Chest X-ray:
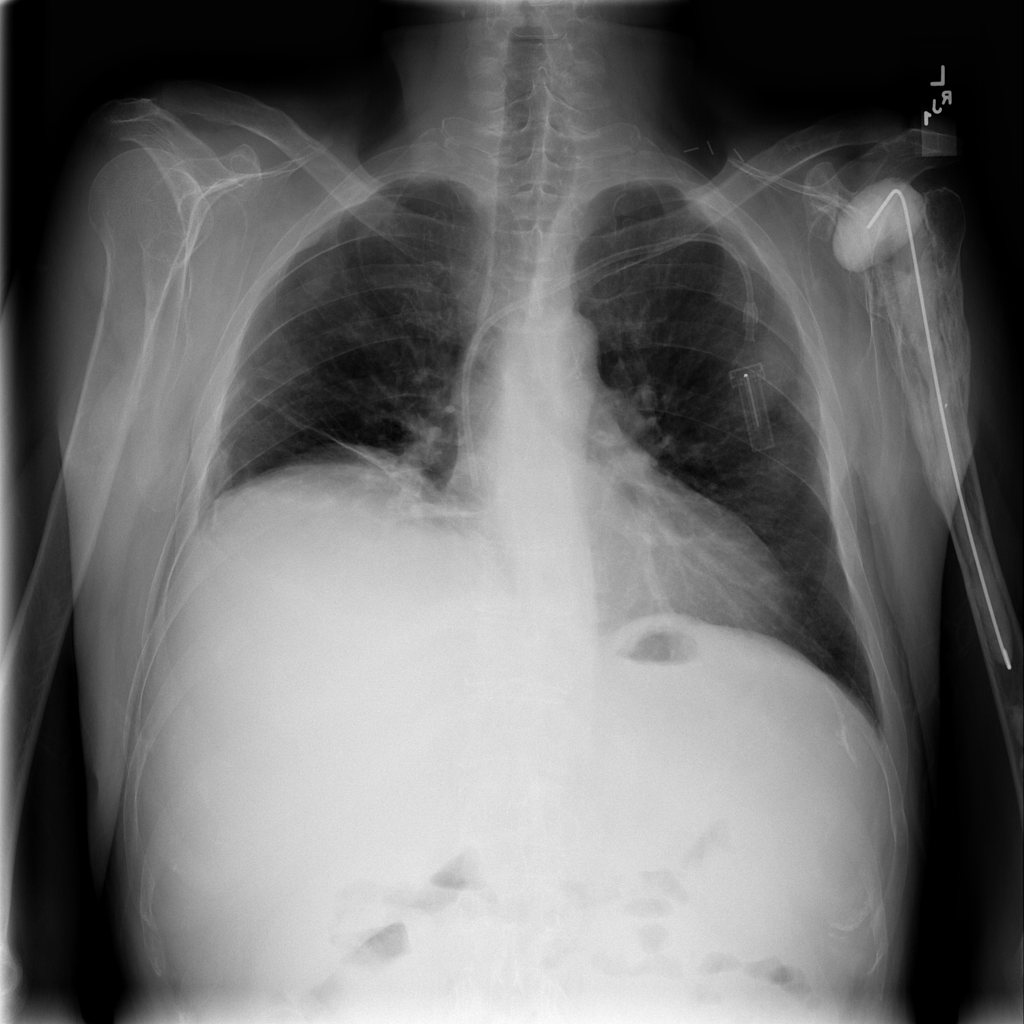
Findings: Nodule, Atelectasis, Pleural Thickening
No abnormal finding: no